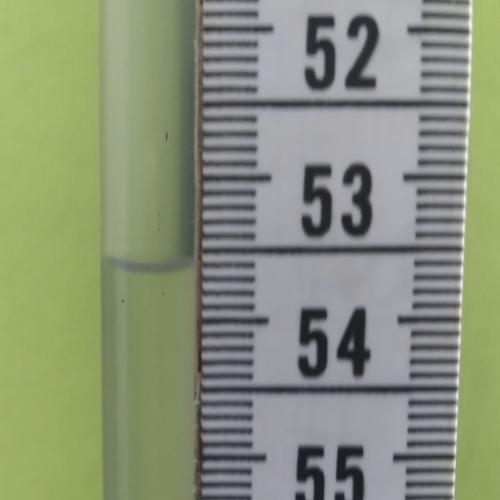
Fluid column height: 53.6 cm